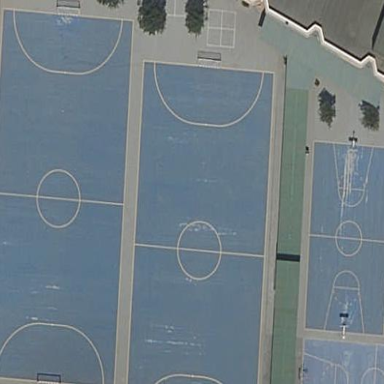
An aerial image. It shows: Soccer pitch for leisure land activities.